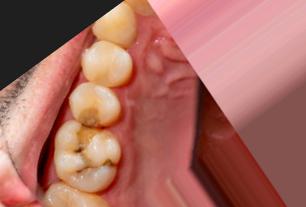
Condition: Caries